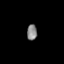
Tissue: prostate
Cell type: Fibroblasts
Senescence score: 0.7304
Nuclear area (px): 155
Mean DAPI intensity: 134.677